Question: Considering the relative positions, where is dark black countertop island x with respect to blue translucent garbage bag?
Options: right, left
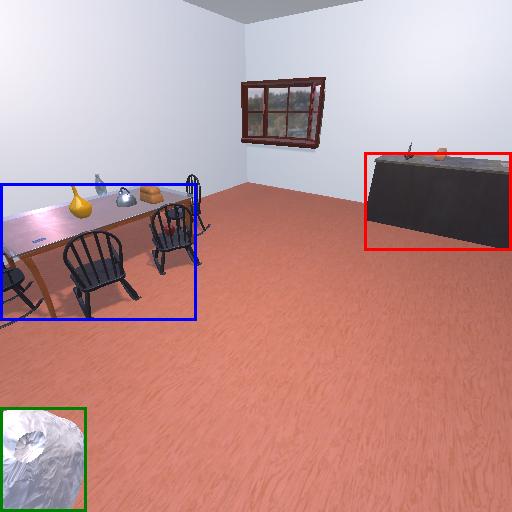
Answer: right